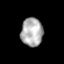
Tissue: skin
Cell type: Epithelial cells
Senescence score: 0.7915
Nuclear area (px): 613
Mean DAPI intensity: 173.936